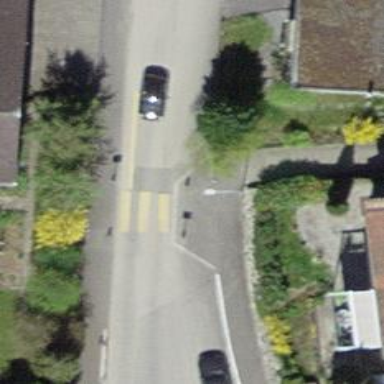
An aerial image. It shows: Zebra crossing on the road.